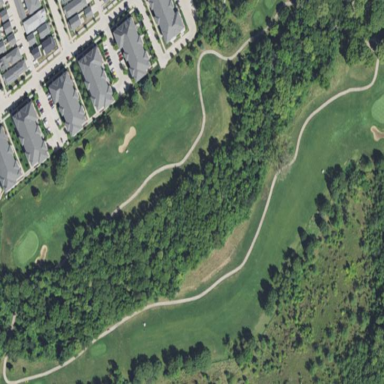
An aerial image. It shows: Designated golf cart path along service road.